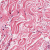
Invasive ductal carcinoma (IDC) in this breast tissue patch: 0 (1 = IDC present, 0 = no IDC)